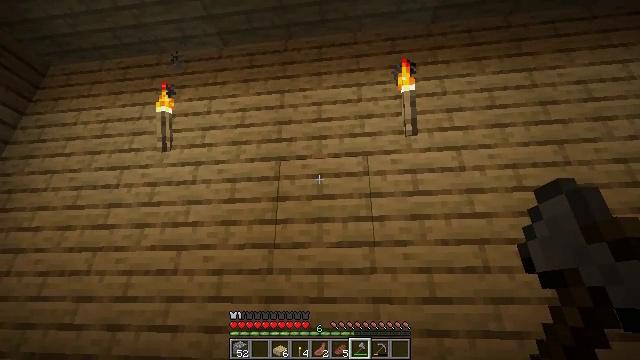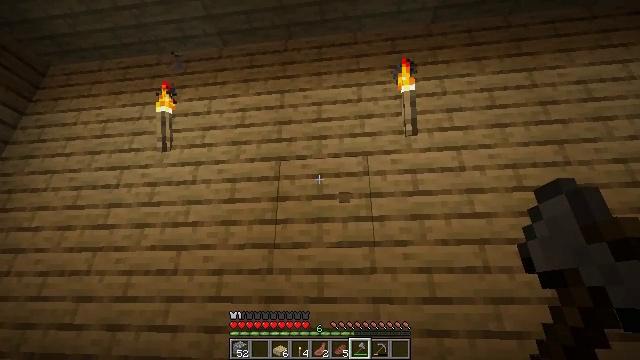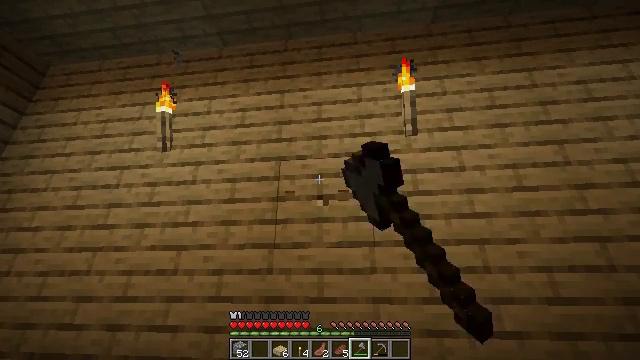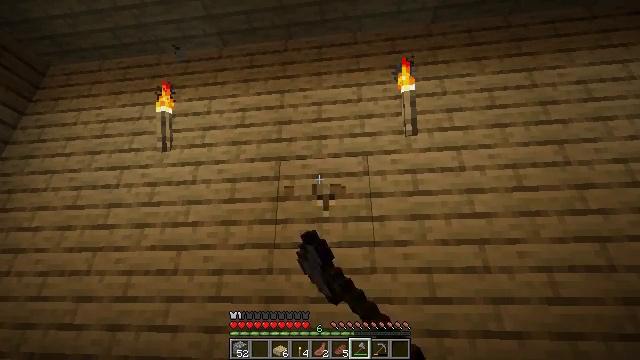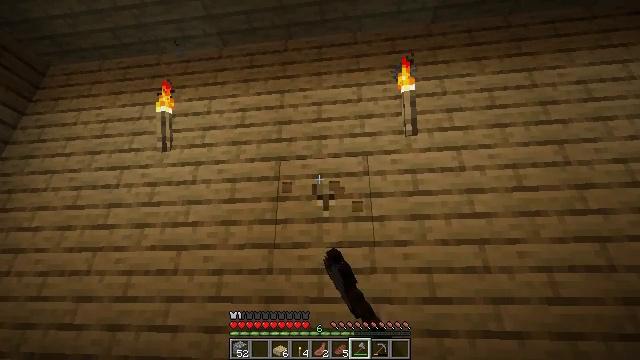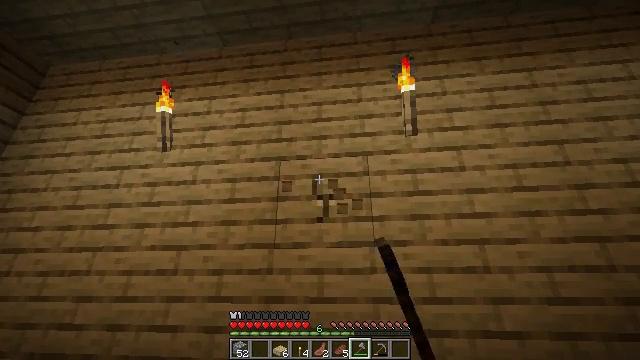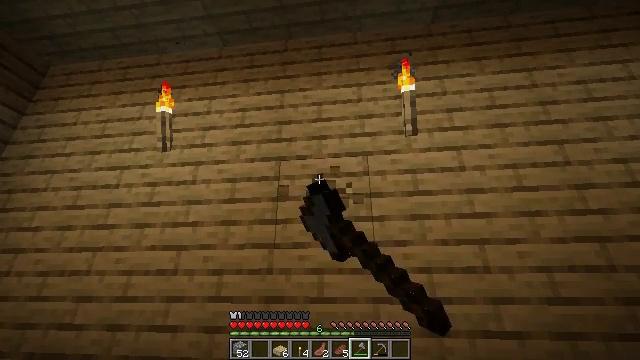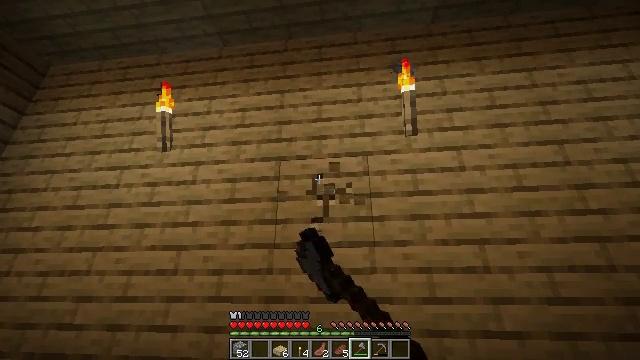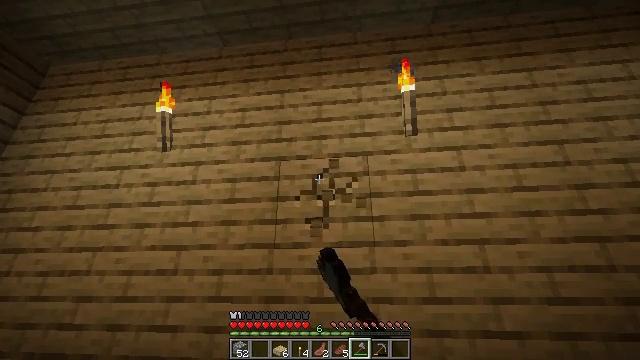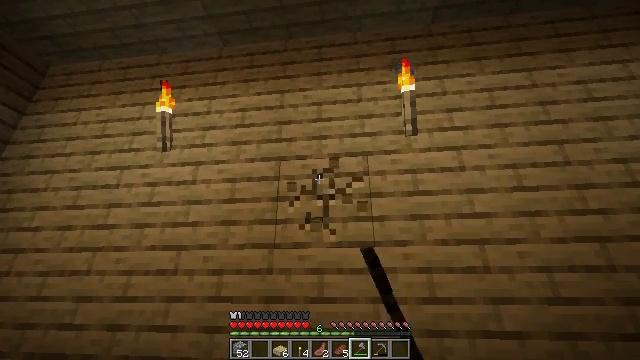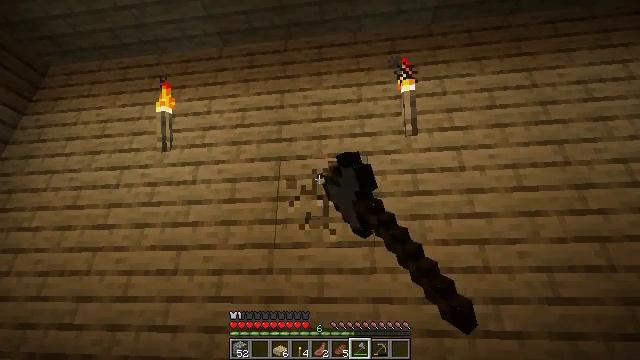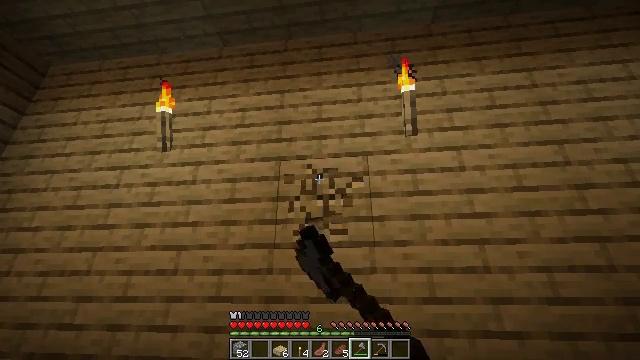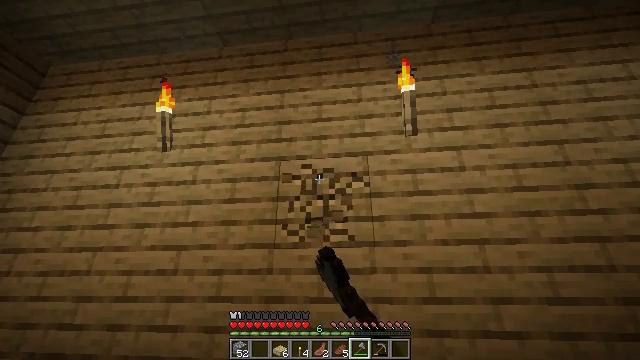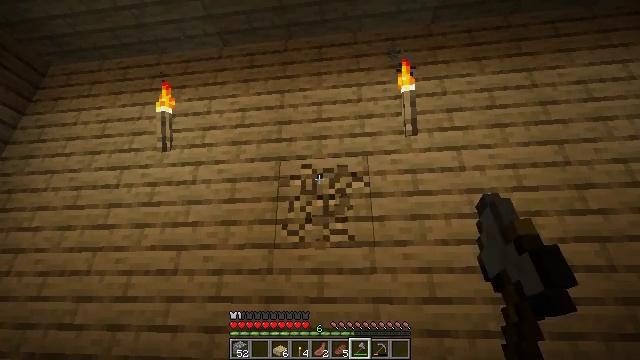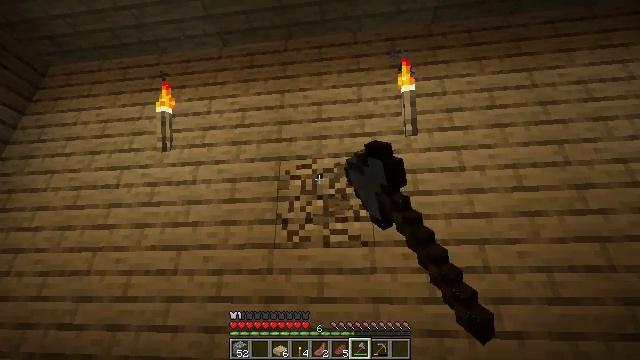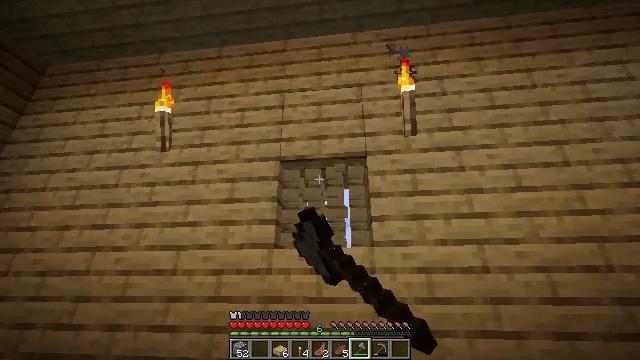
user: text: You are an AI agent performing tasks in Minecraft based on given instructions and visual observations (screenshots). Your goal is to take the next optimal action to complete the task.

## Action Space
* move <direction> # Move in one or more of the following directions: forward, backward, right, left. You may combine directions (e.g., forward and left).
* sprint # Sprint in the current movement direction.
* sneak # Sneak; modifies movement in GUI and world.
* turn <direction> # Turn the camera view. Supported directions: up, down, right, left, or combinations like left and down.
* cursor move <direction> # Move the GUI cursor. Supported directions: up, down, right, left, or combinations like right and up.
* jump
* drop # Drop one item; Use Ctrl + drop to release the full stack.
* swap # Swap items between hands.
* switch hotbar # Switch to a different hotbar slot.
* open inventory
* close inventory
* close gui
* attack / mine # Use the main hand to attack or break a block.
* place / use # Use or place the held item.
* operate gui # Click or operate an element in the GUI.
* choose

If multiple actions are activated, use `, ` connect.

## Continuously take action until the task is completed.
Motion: motion action
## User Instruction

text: Collect the oak planks from the structure.
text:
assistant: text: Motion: attack / mine
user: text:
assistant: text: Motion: attack / mine
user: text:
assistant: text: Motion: attack / mine
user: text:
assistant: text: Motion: attack / mine
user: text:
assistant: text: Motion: attack / mine
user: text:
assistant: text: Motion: attack / mine
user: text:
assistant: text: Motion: attack / mine
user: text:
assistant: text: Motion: attack / mine
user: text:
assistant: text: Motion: attack / mine
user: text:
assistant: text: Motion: attack / mine
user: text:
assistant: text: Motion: attack / mine
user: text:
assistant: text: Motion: attack / mine
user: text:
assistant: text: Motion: attack / mine
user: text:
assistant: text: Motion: attack / mine
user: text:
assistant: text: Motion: attack / mine
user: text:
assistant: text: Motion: attack / mine
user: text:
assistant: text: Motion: attack / mine
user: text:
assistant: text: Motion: attack / mine
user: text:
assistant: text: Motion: attack / mine
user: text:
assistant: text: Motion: attack / mine
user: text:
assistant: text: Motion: turn right, attack / mine
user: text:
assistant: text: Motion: turn right, attack / mine
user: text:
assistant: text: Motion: turn right, attack / mine
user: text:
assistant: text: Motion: turn right, attack / mine
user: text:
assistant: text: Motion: turn right, attack / mine
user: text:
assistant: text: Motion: attack / mine
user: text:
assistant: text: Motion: attack / mine
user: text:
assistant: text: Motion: attack / mine
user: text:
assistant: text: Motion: attack / mine
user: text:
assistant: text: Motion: attack / mine